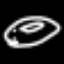
Label: donut